Question: I Use KendoUi in ASP.NET MVC I Want Use Kendo.Editor() I Write ThisCode
'''
@(Html.Kendo().EditorFor(m => m)
.HtmlAttributes(new { style = "width: 500px;height:300px" })
.Tools(tools => tools.InsertImage())
.ImageBrowser(imageBrowser => imageBrowser
.Image("~/Uploads/Images/{0}")
.Read("Read", "ImageBrowser")
.Create("Create", "ImageBrowser")
.Destroy("Destroy", "ImageBrowser")
.Upload("Upload", "ImageBrowser")
.Thumbnail("Thumbnail", "ImageBrowser"))
)
'''
and ImageBrowser Controller
'''
public partial class ImageBrowserController : EditorImageBrowserController
{
private const string contentFolderRoot = "~/Uploads/";
private const string prettyName = "Images/";
private static readonly string[] foldersToCopy = new[] { "~/Uploads/shared/" };
/// <summary>
/// Gets the base paths from which content will be served.
/// </summary>
public override string ContentPath
{
get
{
return CreateUserFolder();
}
}
private string CreateUserFolder()
{
var virtualPath = Path.Combine(contentFolderRoot, prettyName);
var path = Server.MapPath(virtualPath);
if (!Directory.Exists(path))
{
Directory.CreateDirectory(path);
foreach (var sourceFolder in foldersToCopy)
{
CopyFolder(Server.MapPath(sourceFolder), path);
}
}
return virtualPath;
}
private void CopyFolder(string source, string destination)
{
if (!Directory.Exists(destination))
{
Directory.CreateDirectory(destination);
}
foreach (var file in Directory.EnumerateFiles(source))
{
var dest = Path.Combine(destination, Path.GetFileName(file));
System.IO.File.Copy(file, dest);
}
foreach (var folder in Directory.EnumerateDirectories(source))
{
var dest = Path.Combine(destination, Path.GetFileName(folder));
CopyFolder(folder, dest);
}
}
}
'''
when run this View Kendo.Editor Create fine. but when click in 'InsertImage' Icon get 'The requested URL returned 403' error
Edit01:
View Code like this:
'''
@(Html.Kendo().EditorFor(model => model.TenderContent)
.HtmlAttributes(new { style = "width: 500px;height:300px" })
.Tools(tools => tools.InsertImage())
.ImageBrowser(imageBrowser => imageBrowser
.Image("~/Uploads/Images/{0}")
.Read("Read", "ImageBrowser")
.Create("Create", "ImageBrowser")
.Destroy("Destroy", "ImageBrowser")
.Upload("Upload", "ImageBrowser")
.Thumbnail("Thumbnail", "ImageBrowser"))
)
'''
Solution image:

please help me. thanks all.
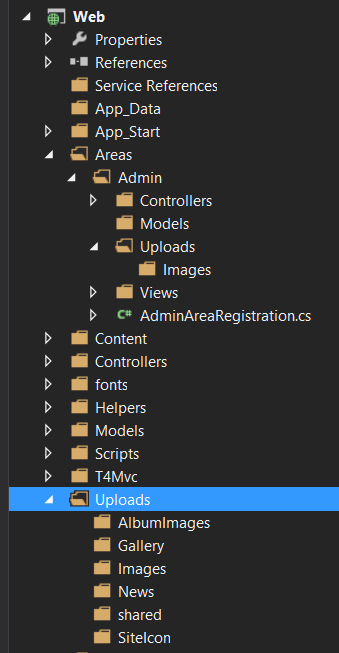
Answer: Try to add 'Clear()' before 'InsertImage()' like below:
'''
.Tools(tools => tools.Clear().InsertImage())
'''
Also you need to make sure below path is correct, the 'Uploads' folder is directly under your Project, it should be on the same level as 'Content' folder.
'''
"~/Uploads/Images/{0}"
'''